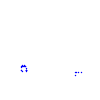
Particle: kaon